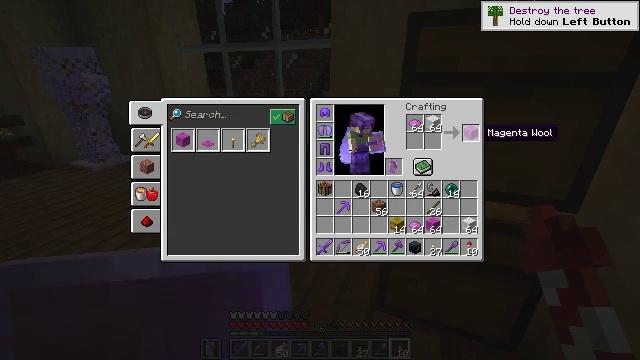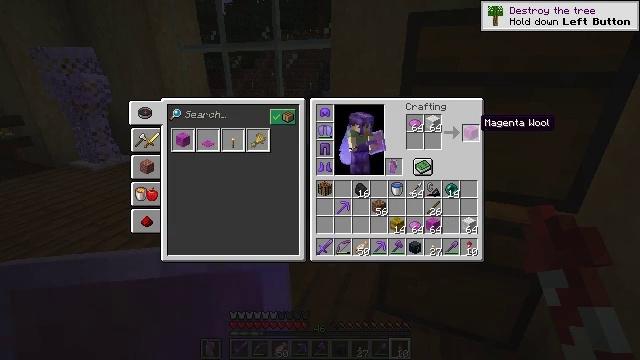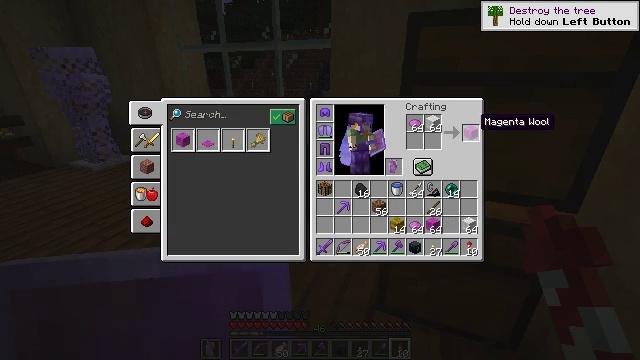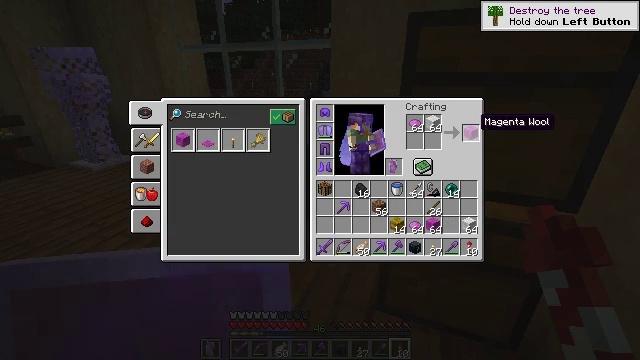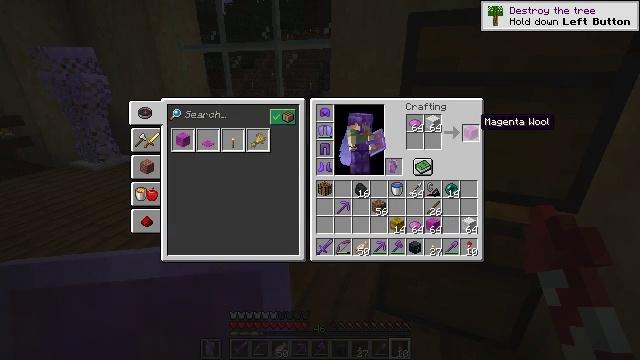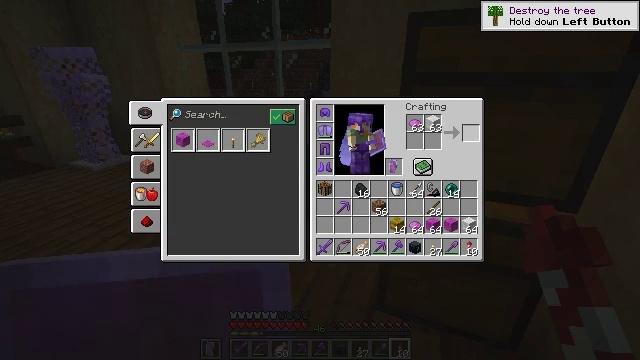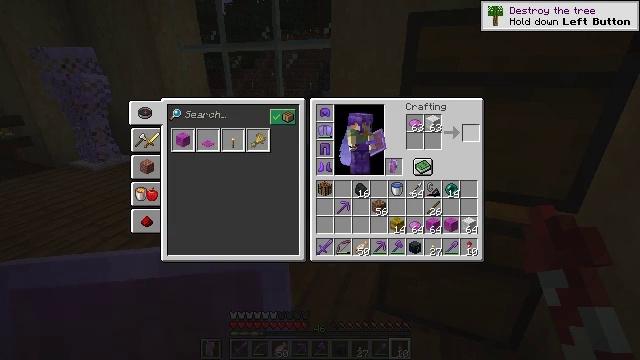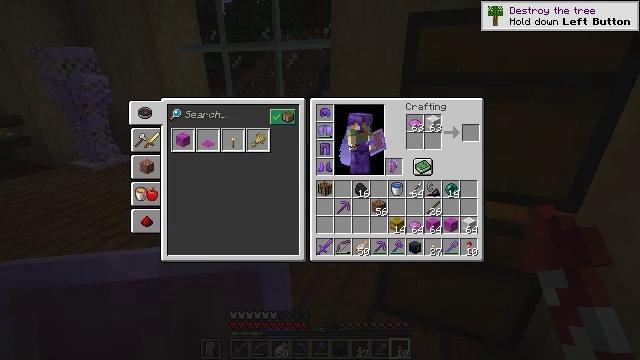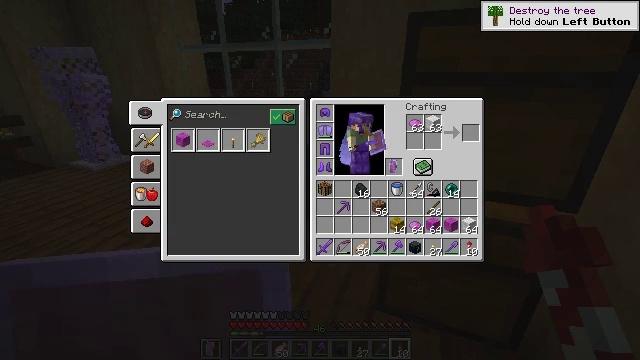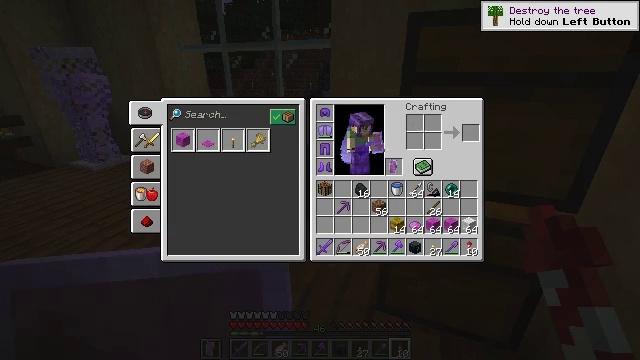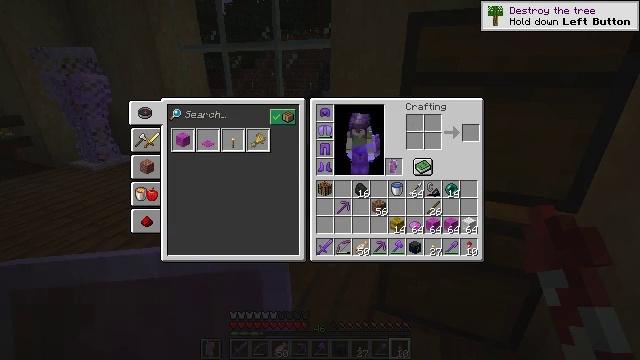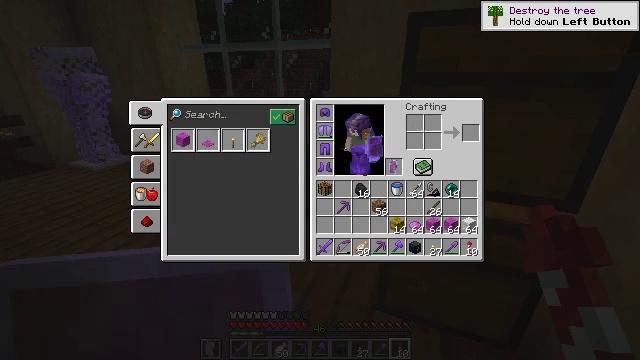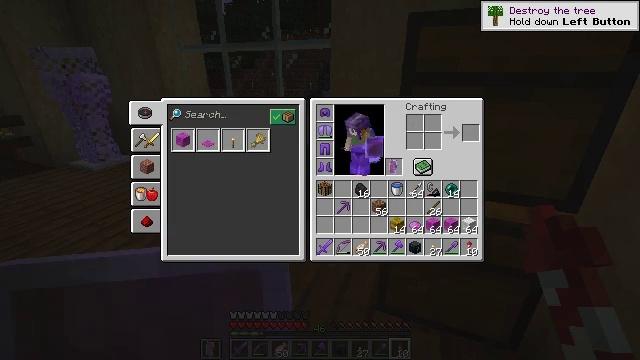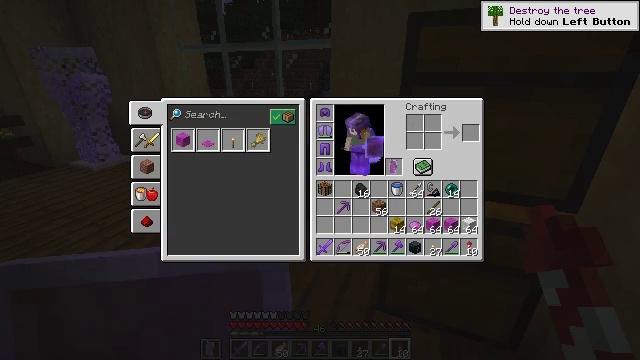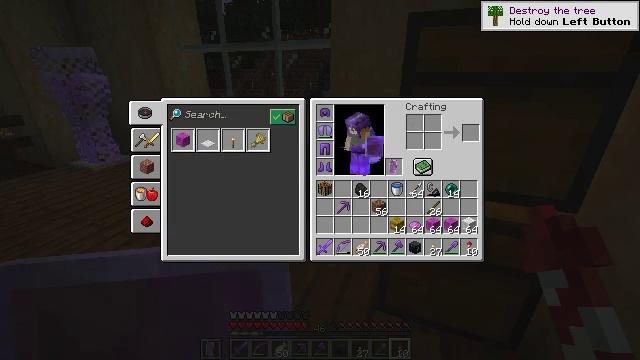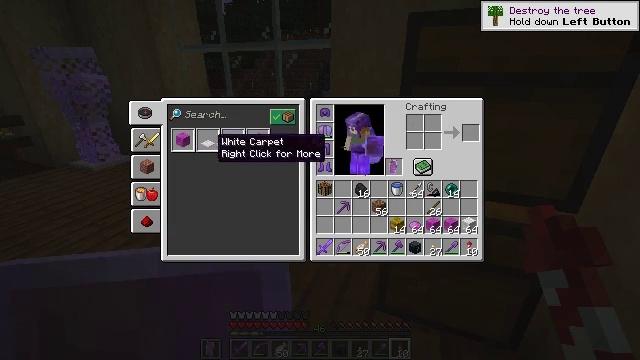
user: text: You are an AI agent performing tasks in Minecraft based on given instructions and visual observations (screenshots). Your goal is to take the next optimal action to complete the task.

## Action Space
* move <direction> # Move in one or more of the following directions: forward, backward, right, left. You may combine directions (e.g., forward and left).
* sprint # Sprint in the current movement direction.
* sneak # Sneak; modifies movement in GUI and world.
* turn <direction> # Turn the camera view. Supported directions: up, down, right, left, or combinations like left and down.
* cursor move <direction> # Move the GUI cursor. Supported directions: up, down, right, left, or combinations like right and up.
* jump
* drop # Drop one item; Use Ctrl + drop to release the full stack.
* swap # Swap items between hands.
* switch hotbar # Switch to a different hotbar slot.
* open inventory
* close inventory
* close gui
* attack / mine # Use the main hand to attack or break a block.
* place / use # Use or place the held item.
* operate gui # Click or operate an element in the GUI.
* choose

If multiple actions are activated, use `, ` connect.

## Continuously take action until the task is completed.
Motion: motion action
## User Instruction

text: Combine wool and magenta dye to get magenta wool.
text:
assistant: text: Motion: sneak, cursor move up
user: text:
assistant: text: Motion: sneak
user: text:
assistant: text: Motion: sneak
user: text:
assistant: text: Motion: sneak
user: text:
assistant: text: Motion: sneak, operate gui
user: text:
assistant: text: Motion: sneak, operate gui
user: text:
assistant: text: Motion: sneak, cursor move left, operate gui
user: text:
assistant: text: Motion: sneak, cursor move left and down
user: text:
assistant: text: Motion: sneak, cursor move left and down
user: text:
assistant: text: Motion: sneak, cursor move left and down
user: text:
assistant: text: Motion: sneak, cursor move left
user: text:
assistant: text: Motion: sneak, cursor move left
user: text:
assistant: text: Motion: sneak, cursor move left and up
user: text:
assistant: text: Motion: sneak, cursor move left and up
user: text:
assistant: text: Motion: sneak, cursor move left and up
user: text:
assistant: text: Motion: sneak, cursor move left
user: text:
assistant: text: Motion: sneak, cursor move left
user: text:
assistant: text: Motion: sneak, cursor move left and up
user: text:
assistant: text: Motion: sneak, cursor move left
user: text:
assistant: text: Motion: sneak
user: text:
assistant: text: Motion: sneak
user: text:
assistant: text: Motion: sneak
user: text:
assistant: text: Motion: sneak
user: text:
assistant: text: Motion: sneak
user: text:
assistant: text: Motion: sneak
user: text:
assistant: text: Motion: sneak
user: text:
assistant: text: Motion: sneak
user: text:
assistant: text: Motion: sneak
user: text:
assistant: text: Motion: sneak
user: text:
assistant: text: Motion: sneak